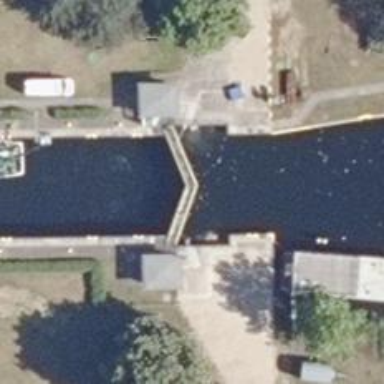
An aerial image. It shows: Lock gate on waterway.